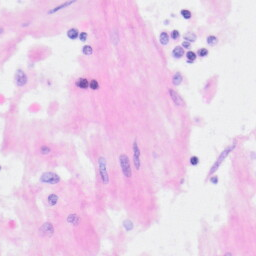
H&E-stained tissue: Kidney